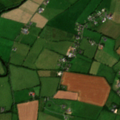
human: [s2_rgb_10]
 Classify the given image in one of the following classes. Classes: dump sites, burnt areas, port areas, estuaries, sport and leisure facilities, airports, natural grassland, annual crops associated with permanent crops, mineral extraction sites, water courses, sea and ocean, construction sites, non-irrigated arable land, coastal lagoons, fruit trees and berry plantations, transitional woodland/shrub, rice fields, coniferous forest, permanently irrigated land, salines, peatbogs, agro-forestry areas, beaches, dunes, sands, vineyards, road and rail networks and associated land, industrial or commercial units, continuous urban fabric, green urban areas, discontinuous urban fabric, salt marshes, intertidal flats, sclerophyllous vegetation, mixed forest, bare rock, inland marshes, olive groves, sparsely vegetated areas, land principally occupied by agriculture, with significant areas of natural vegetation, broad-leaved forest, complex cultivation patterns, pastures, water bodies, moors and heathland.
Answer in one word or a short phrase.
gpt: non-irrigated arable land, pastures